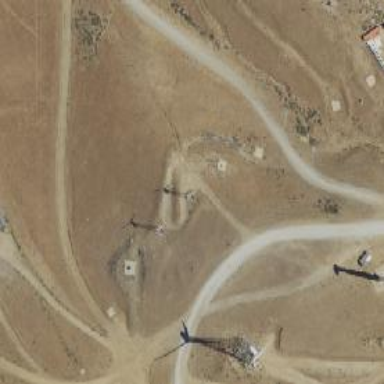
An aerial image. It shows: Wind turbine power generator.